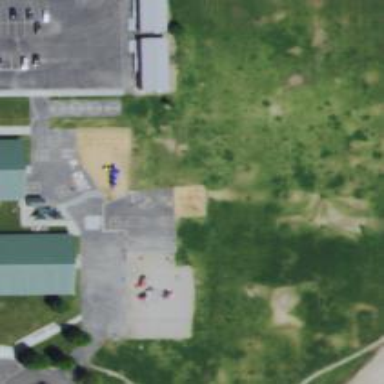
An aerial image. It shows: Schoolyard designated as leisure land.